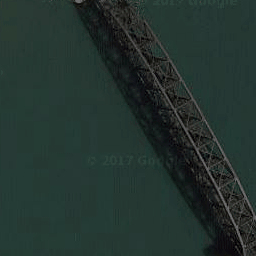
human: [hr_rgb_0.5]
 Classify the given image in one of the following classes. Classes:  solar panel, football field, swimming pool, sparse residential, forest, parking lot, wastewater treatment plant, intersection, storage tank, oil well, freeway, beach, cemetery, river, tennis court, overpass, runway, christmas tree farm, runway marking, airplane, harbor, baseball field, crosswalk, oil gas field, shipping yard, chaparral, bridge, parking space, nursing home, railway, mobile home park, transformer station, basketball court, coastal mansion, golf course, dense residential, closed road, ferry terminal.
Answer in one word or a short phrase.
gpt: bridge